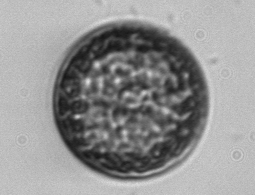
Label: Coscinodiscus